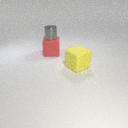
large red rubber cube below small gray metal cylinder